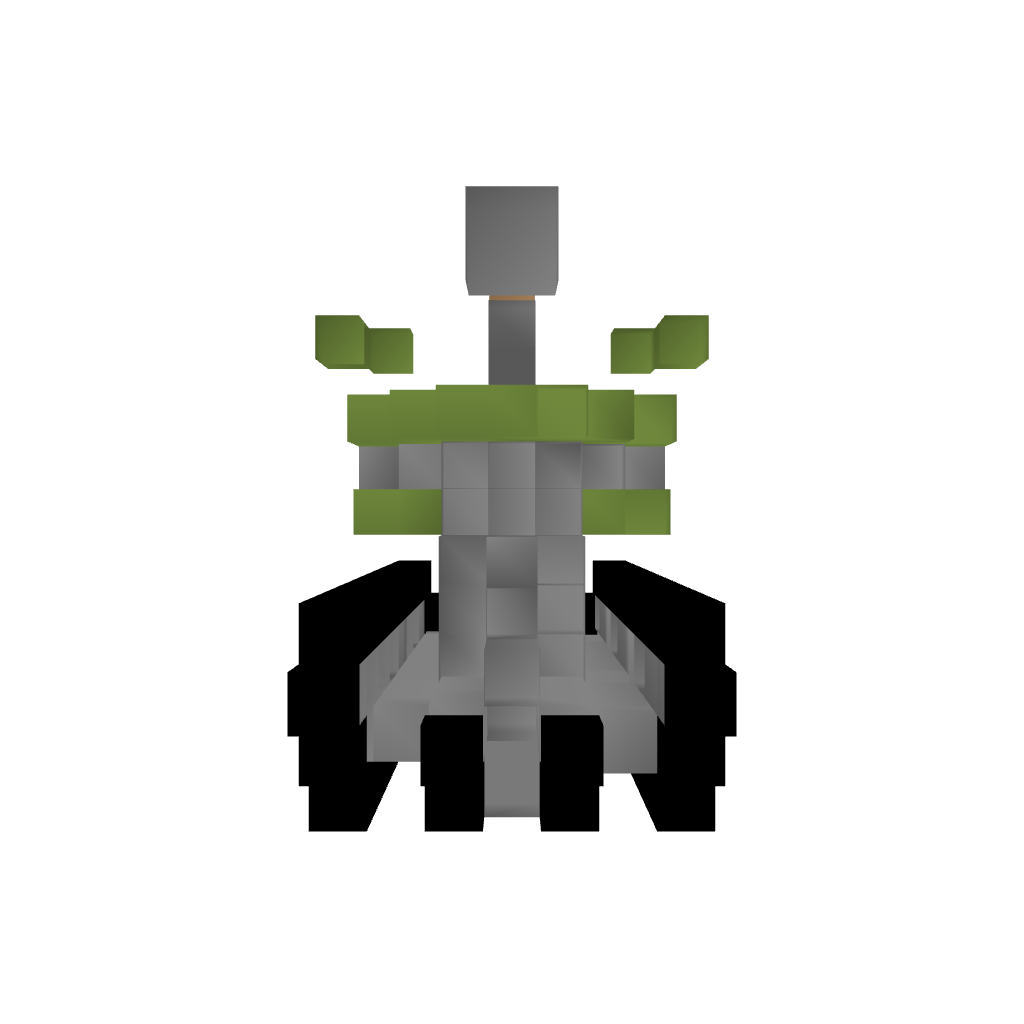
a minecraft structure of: ağır tank bad low quality